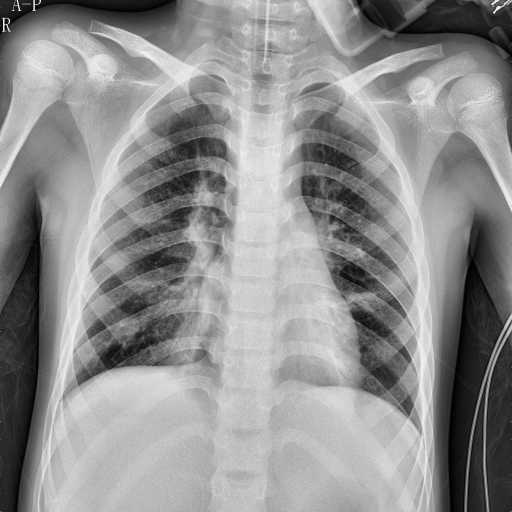
Finding: PNEUMONIA